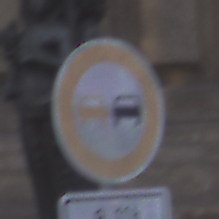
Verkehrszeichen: Ueberholverbot
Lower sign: ZeitangabenOhneBeschraenkungAufWochentage2
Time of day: SunriseSunset
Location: Outdoor (Urban)
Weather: PartlyCloudy
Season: NotSpecified
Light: Natural